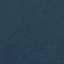
Label: Forest